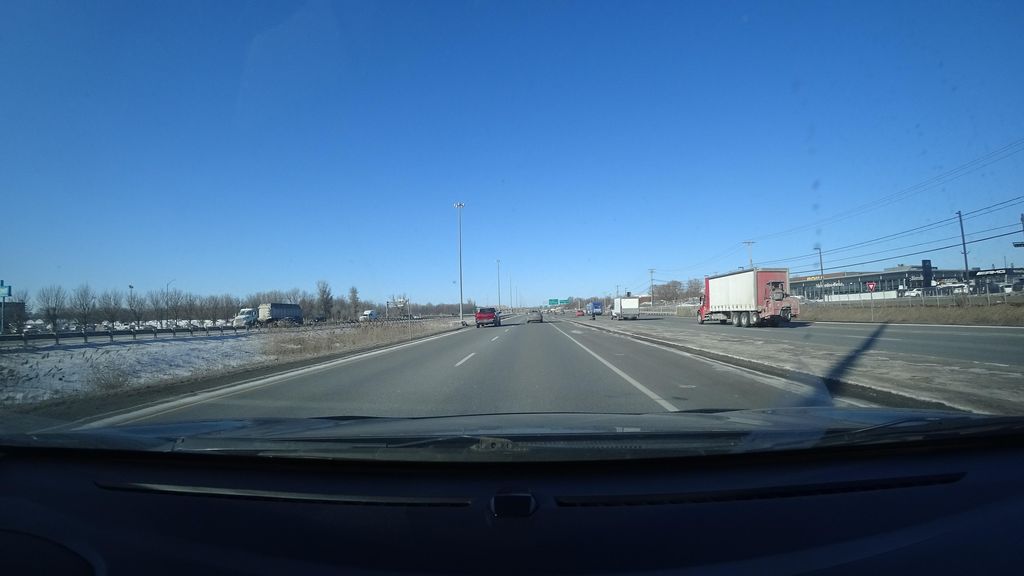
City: quebec_city